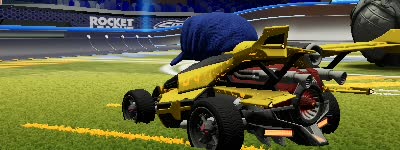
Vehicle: aftershock